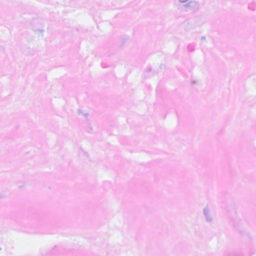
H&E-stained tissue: Breast